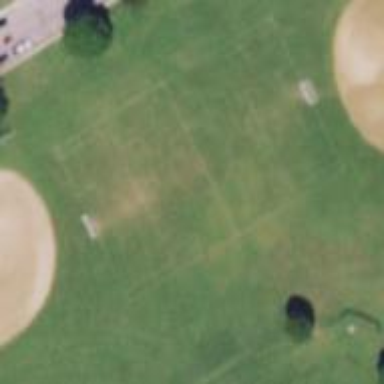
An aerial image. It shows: Soccer pitch for outdoor sports and leisure activities.